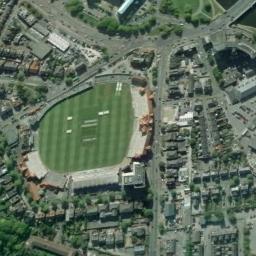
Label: stadium